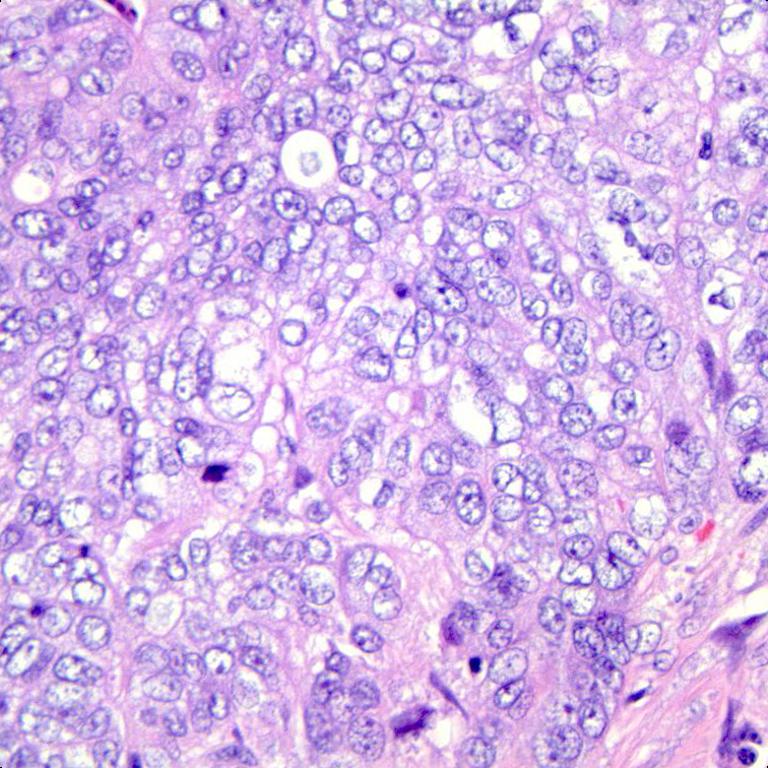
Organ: colon
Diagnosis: adenocarcinomas